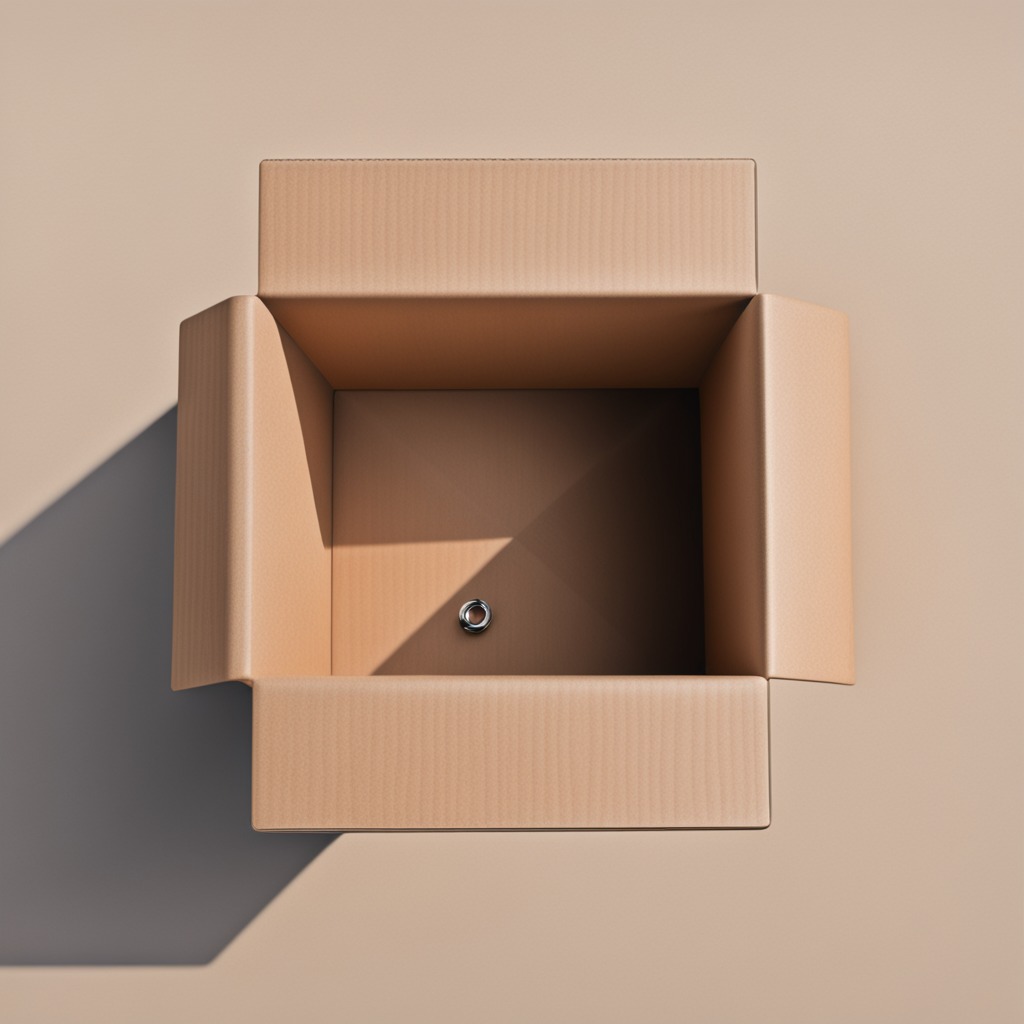
A metal nut is lying on the cardboard box surface.